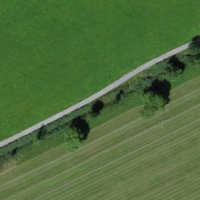
EUNIS habitat code: 57
Species observed at this site:
Medicago sativa
Lotus corniculatus
Trifolium pratense
Lysimachia vulgaris
Primula vulgaris